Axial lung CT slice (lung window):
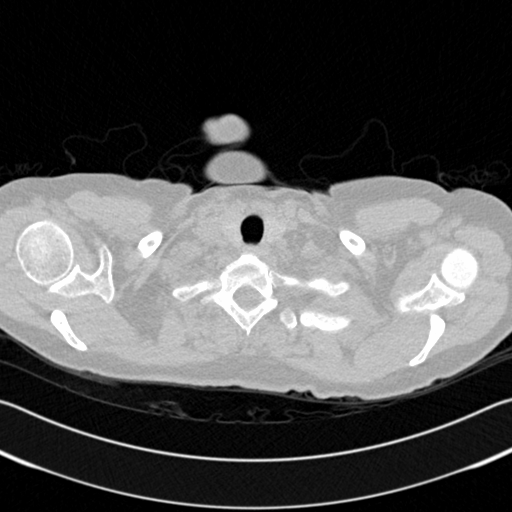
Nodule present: no